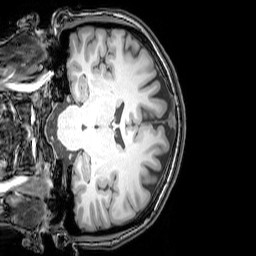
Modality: T1w
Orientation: coronal
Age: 22
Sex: female
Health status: healthy
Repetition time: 0.081 s
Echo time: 0.037 s